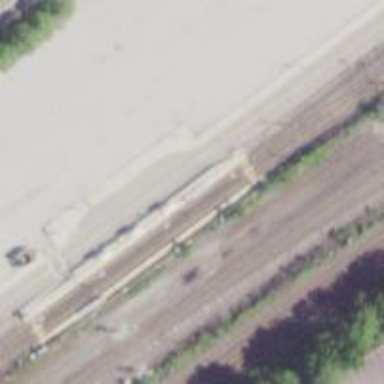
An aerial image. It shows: Light rail electrified with contact line.